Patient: sex M, age 70
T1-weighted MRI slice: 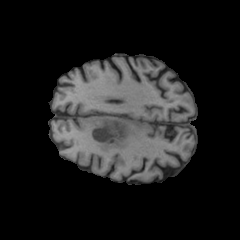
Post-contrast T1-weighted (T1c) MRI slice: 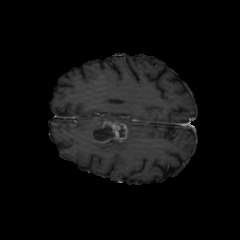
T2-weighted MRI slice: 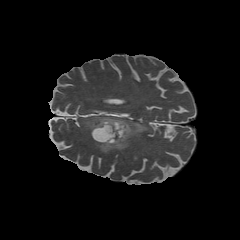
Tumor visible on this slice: yes
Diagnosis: Glioblastoma, IDH-wildtype
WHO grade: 4